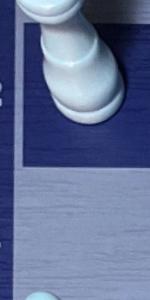
Label: Empty